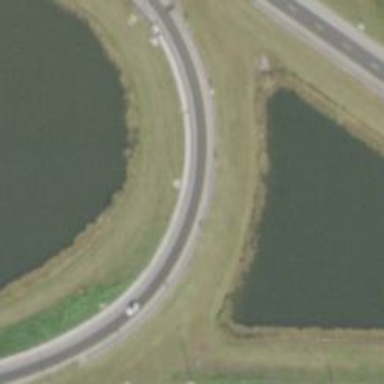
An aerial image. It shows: Folded diamond junction on motorway link.